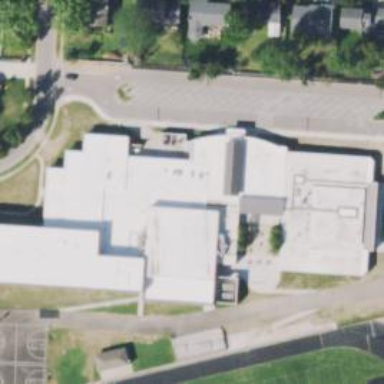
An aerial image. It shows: School building.